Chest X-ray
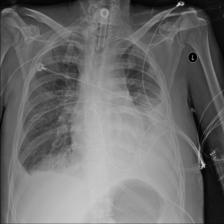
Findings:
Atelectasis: negative
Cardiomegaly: negative
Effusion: positive
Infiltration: negative
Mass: negative
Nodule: negative
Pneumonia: negative
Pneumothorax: negative
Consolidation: negative
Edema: negative
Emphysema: negative
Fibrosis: negative
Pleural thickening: negative
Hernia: negative